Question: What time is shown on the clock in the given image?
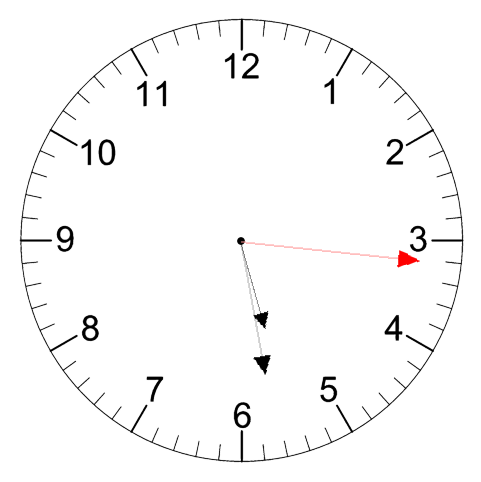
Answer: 05:28:16